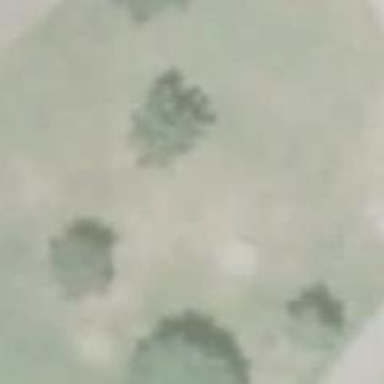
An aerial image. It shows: Picnic table located in leisure land area.